Field crop: tomato
Growth stage: 2
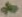
Species: solanum